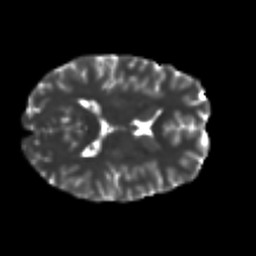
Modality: T2w
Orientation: axial
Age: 25
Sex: female
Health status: healthy
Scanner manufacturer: ge
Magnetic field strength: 3 T
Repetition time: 11 s
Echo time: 0.072 s